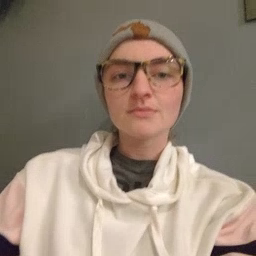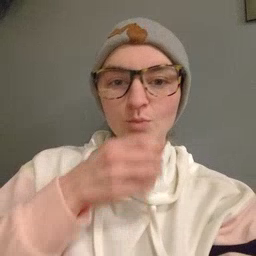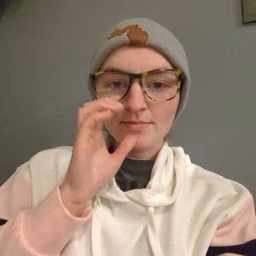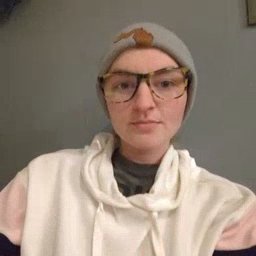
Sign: drink